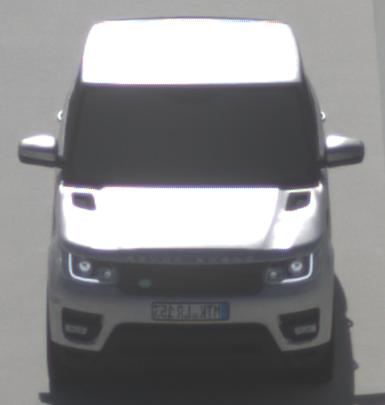
Make: Land Rover
Model: Range Rover Sport 5.0 V8 SC
Detailed model: Range Rover Sport (II)
Model produced from: 2013/09
Model produced until: 2015/07
Doors: 5
Color: white
Road condition: dry road
Daytime: midday
Contrast: high contrast